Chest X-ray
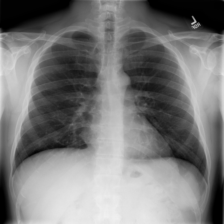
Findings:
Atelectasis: negative
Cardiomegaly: negative
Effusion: negative
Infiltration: negative
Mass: negative
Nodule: negative
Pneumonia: negative
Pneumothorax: negative
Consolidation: negative
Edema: negative
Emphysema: negative
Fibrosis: negative
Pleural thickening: negative
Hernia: negative